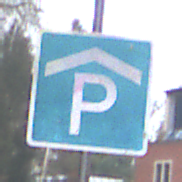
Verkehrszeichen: Parkhaus
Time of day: Midday
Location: Outdoor (Urban)
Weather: Overcast
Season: NotSpecified
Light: Natural